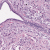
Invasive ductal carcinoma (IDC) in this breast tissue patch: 1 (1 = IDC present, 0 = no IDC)